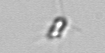
Label: Chaetoceros